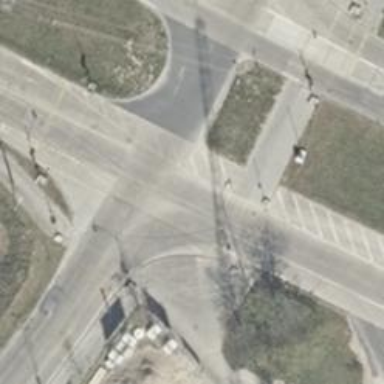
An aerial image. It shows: Road with traffic signals.